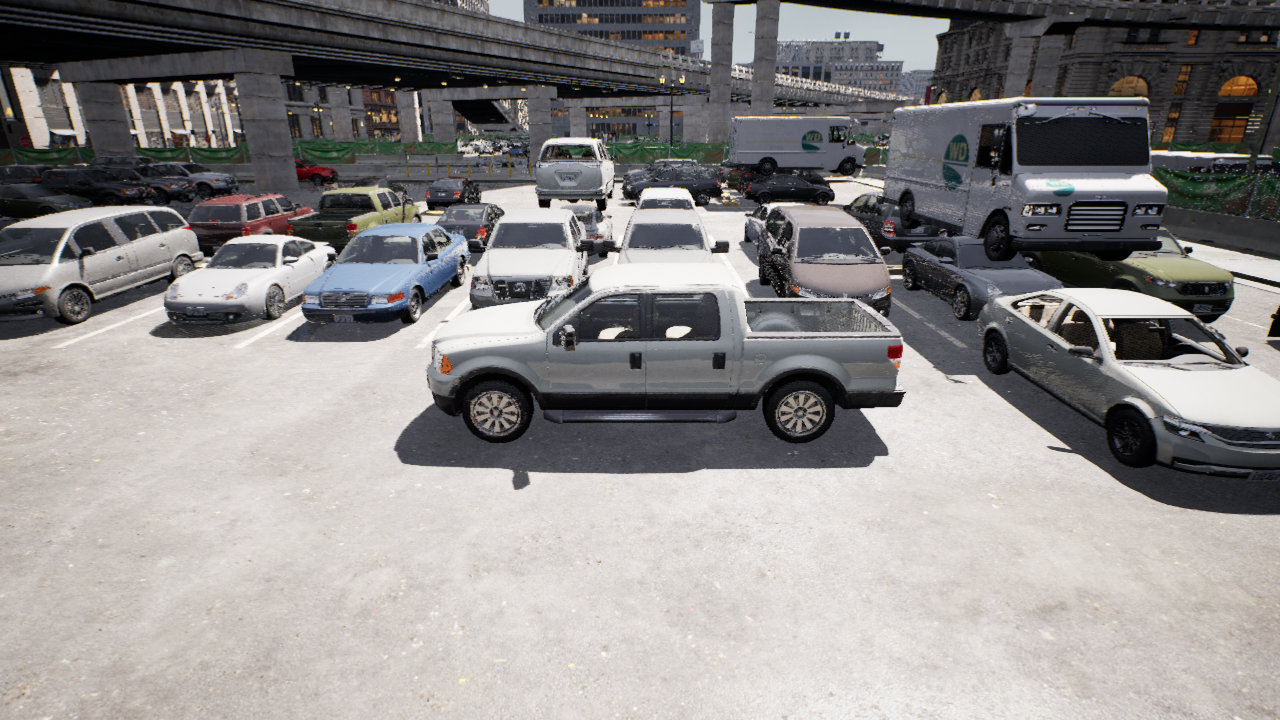
Venue: arterial
Lighting: clear day
Vehicle rig: pickup